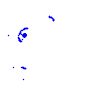
Particle: proton